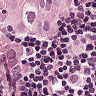
Metastatic tissue present: yes